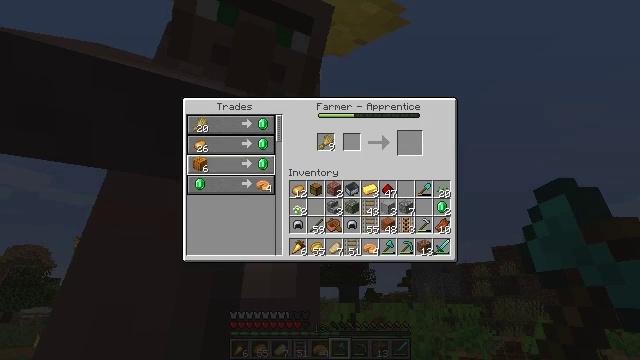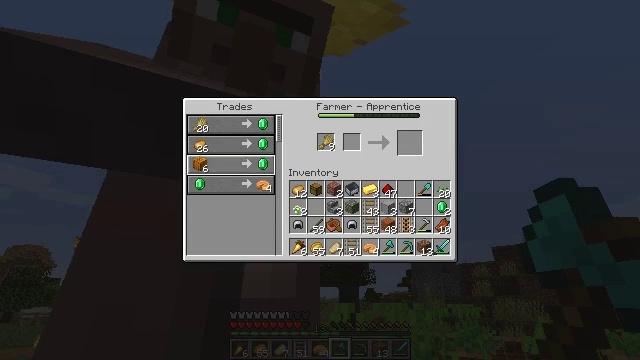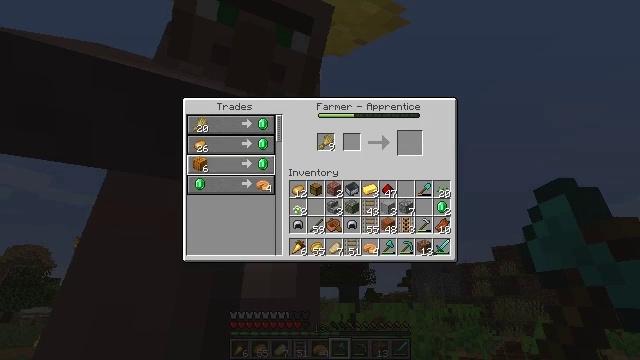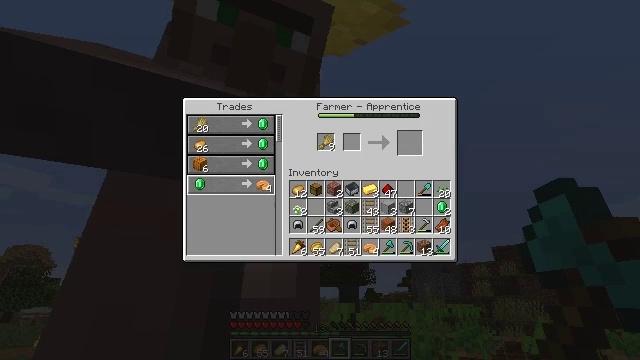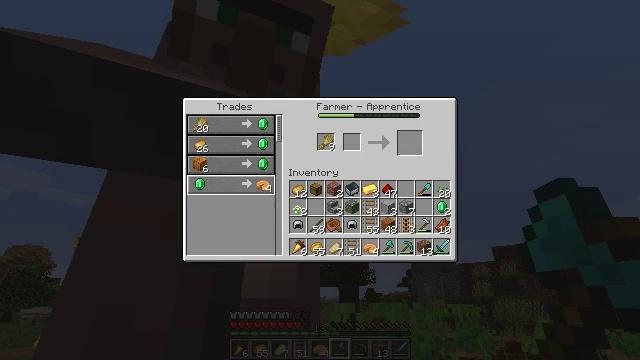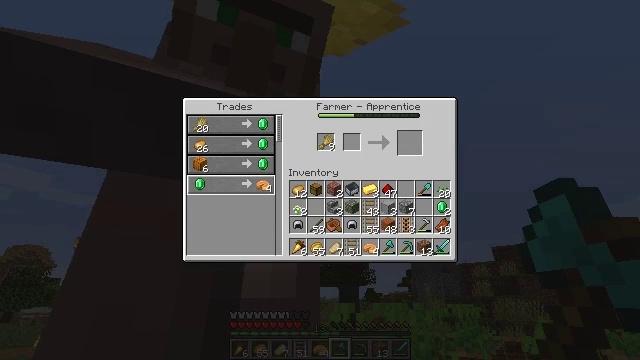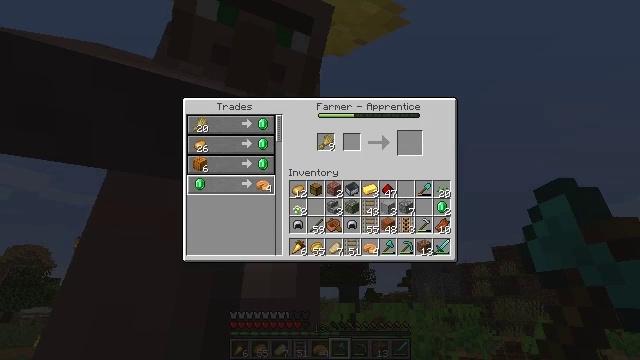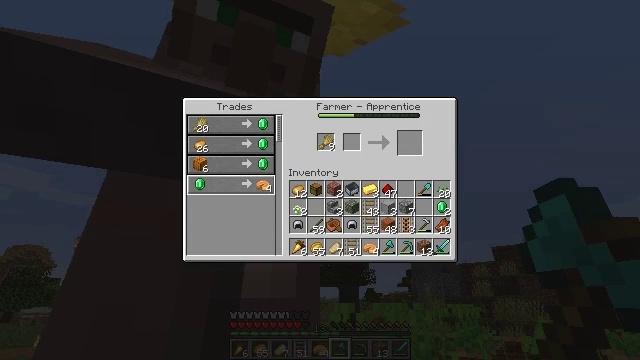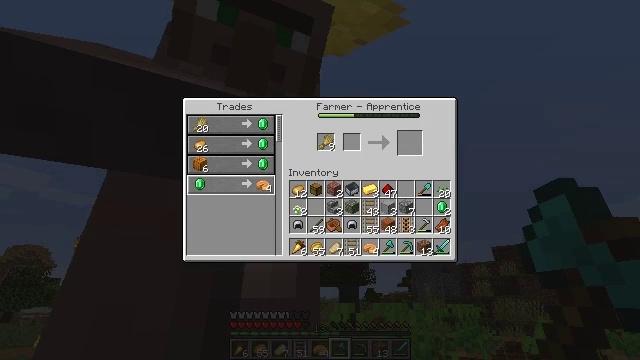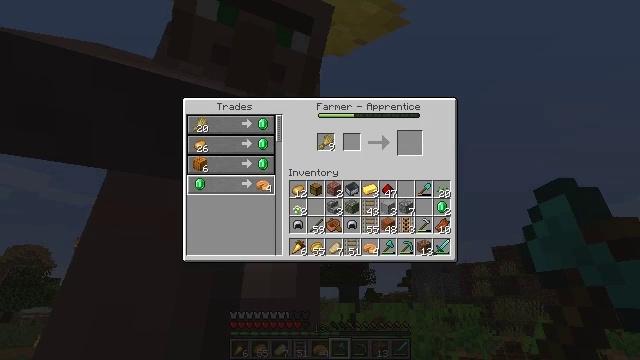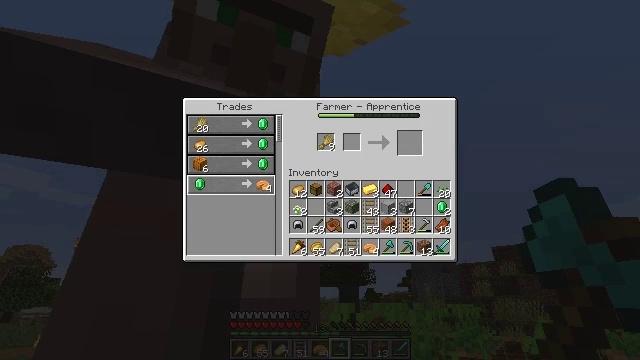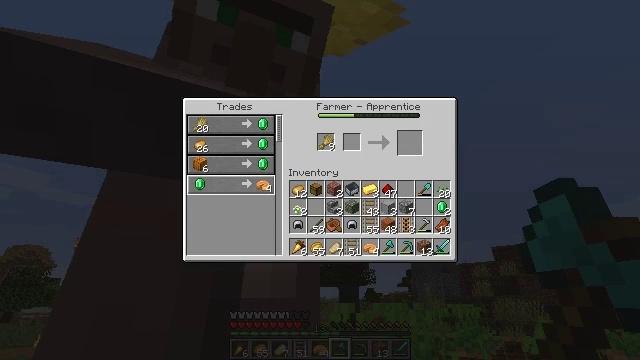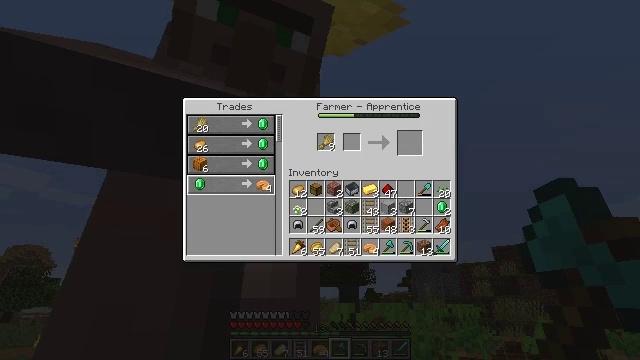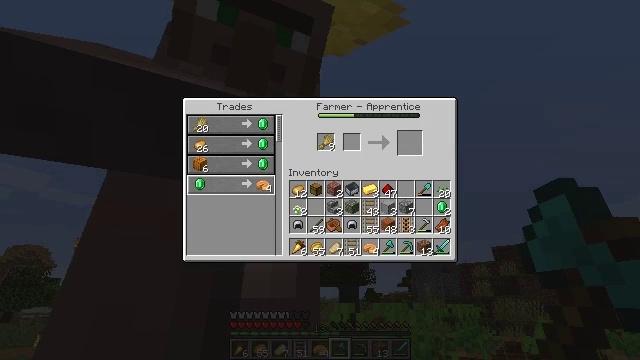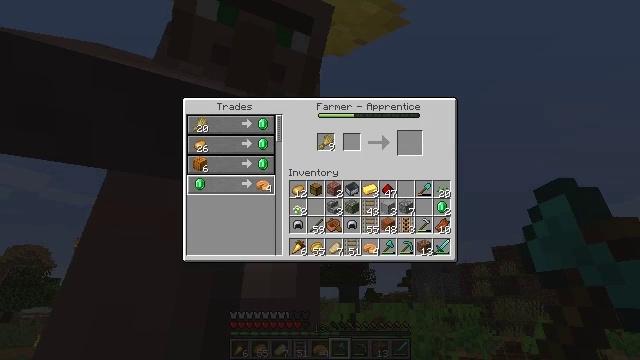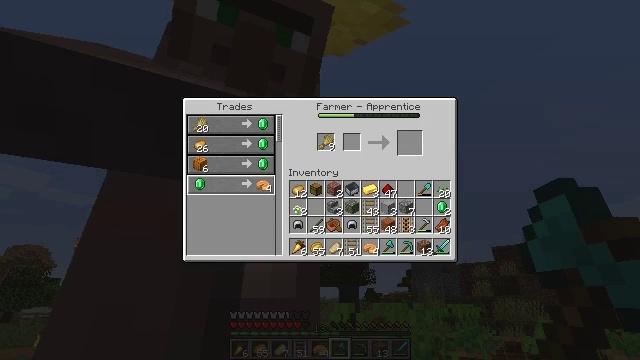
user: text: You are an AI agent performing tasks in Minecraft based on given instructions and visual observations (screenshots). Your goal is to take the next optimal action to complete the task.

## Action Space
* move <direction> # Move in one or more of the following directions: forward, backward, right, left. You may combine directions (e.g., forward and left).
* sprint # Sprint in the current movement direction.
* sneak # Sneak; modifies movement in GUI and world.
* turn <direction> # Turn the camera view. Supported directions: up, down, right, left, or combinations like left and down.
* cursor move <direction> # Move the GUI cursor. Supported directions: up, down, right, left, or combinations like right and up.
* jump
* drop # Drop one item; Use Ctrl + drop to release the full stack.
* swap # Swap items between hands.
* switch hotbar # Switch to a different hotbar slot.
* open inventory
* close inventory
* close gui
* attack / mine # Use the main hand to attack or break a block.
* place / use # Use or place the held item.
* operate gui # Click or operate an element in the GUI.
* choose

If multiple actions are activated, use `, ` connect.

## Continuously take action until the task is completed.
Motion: motion action
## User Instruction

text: Create a pumpkin pie using the correct ingredients.
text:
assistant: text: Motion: sneak
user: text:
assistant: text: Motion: sneak
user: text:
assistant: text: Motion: sneak
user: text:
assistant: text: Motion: sneak
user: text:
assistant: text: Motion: sneak
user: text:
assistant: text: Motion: sneak
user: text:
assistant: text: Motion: sneak
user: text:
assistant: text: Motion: sneak
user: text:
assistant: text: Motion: sneak
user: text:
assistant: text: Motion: sneak
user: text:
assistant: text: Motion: sneak
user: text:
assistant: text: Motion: sneak
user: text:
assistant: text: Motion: sneak
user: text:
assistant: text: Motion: sneak
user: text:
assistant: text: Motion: sneak
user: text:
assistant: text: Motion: sneak
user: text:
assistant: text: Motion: sneak
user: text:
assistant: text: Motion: sneak
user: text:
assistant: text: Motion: sneak
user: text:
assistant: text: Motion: sneak
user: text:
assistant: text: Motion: sneak
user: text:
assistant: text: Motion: sneak, operate gui
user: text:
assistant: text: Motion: sneak, operate gui
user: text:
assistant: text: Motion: sneak, operate gui
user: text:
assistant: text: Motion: sneak
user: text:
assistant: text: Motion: sneak
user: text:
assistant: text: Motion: sneak
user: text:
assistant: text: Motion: sneak
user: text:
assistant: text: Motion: sneak, cursor move right
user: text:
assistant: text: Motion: sneak, cursor move right and up